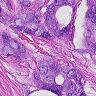
Metastatic tissue present: yes